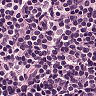
Metastatic tissue present: no